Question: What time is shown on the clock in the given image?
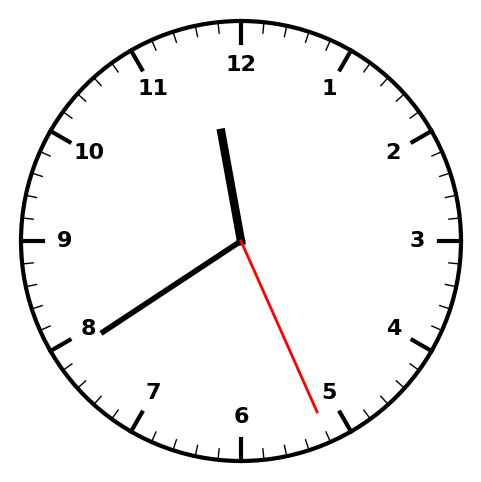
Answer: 11:39:26